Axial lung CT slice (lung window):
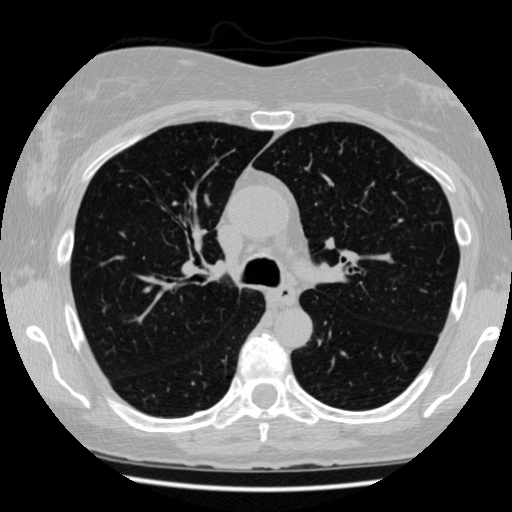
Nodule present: no